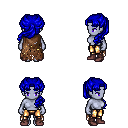
a pixel art fantasy rpg character, female body template, dark elf, purple skin, brown tattered cape, gold greaves, blue princess hairstyle, maroon shoes, four views (front, back, left, right), 2x2 character sprite sheet, small pixel art, hard edges, no anti-aliasing